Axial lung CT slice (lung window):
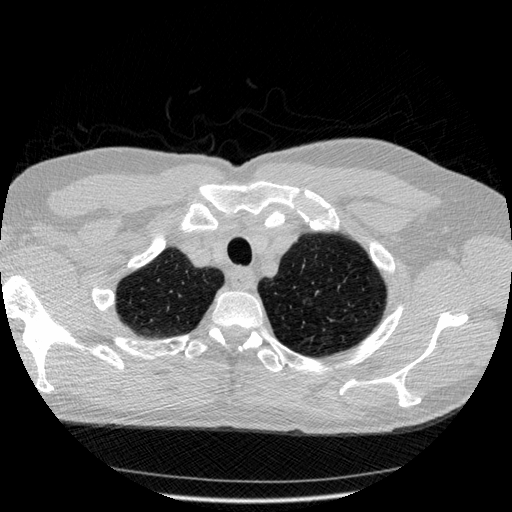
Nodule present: no